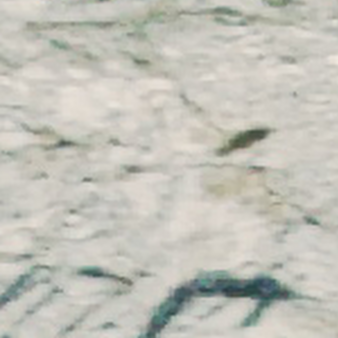
Label: other